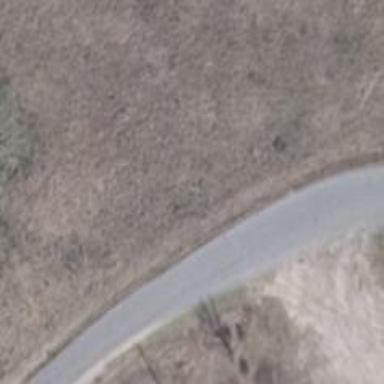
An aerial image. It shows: Unclassified road with asphalt surface.